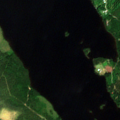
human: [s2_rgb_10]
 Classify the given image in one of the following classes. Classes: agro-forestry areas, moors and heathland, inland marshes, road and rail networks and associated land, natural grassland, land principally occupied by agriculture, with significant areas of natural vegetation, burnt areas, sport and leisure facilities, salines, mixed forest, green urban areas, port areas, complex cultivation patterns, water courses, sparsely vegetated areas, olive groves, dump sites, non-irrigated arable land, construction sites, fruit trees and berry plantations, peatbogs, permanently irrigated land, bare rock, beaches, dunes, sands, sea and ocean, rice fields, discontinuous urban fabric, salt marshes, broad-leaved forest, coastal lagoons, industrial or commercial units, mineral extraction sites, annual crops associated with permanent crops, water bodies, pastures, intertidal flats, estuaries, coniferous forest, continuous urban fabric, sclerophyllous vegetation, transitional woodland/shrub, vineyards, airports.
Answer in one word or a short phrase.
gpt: coniferous forest, mixed forest, transitional woodland/shrub, water bodies